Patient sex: M
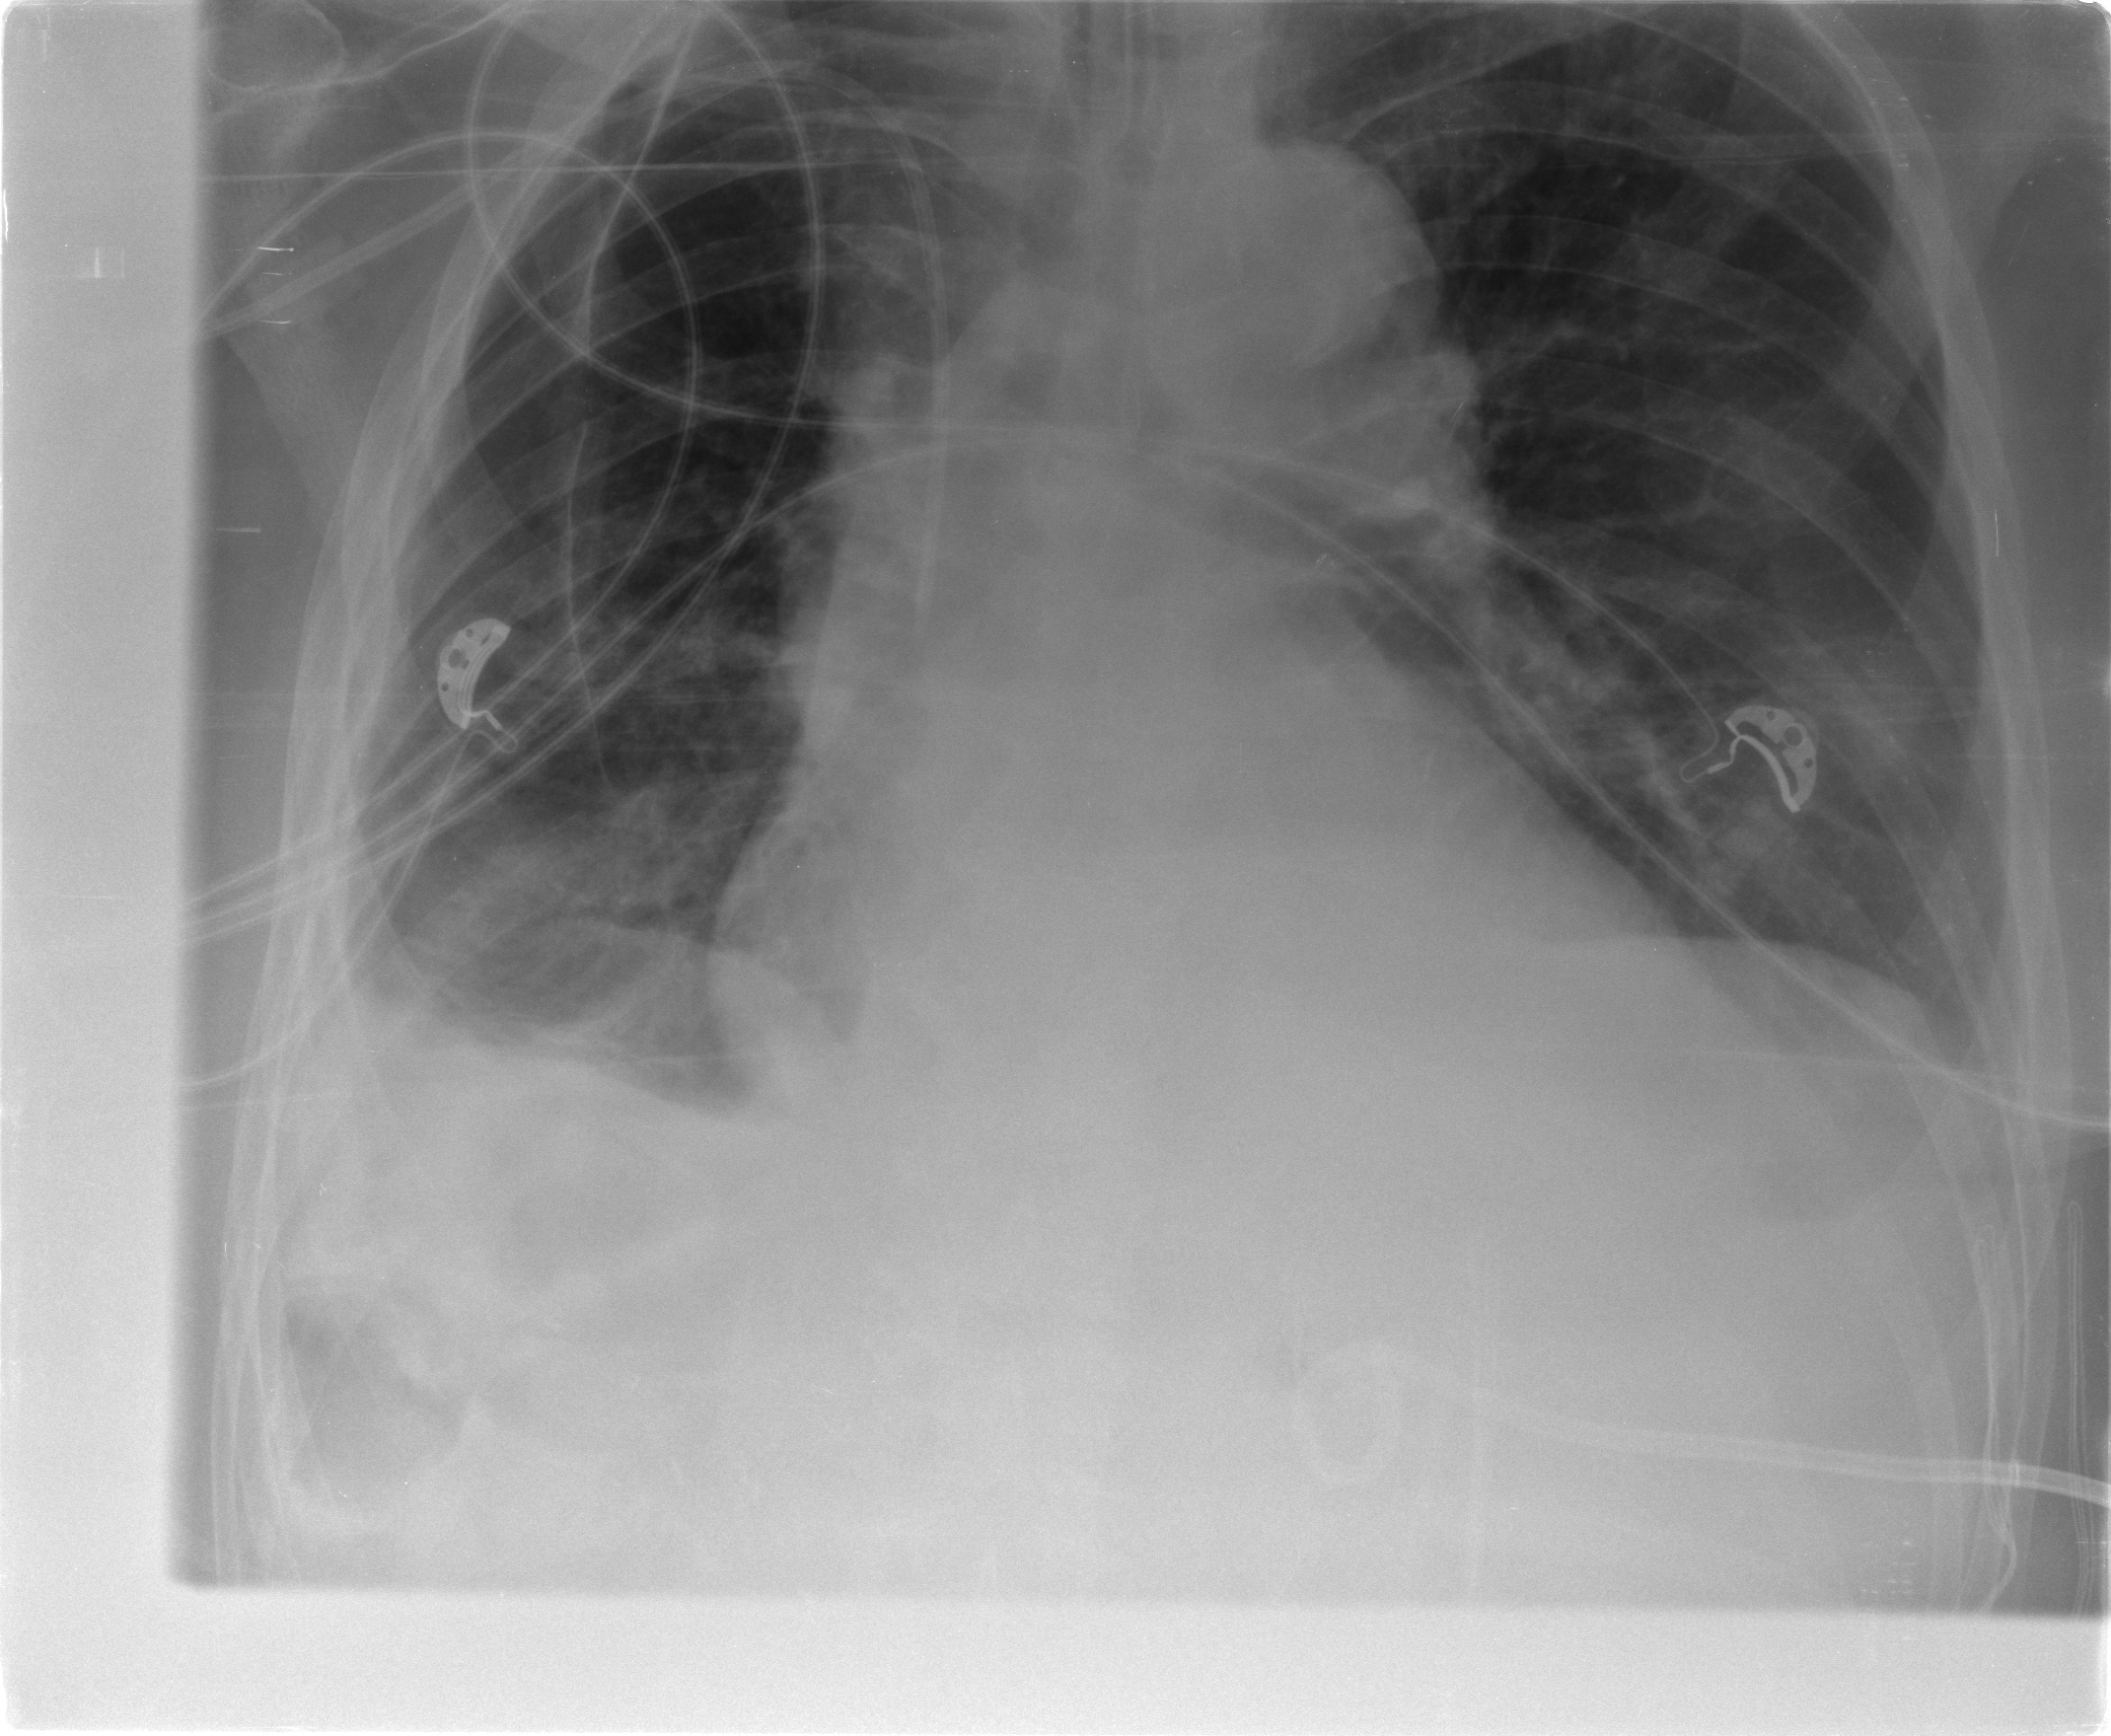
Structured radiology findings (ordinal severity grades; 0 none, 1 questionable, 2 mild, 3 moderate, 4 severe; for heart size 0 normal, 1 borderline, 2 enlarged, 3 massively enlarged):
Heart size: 2
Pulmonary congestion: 0
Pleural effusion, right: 2
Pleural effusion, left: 0
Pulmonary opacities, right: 0
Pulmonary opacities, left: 0
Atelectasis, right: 2
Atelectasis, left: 2